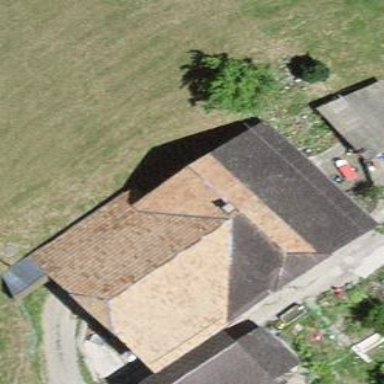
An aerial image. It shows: Farm building.